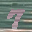
Label: 7